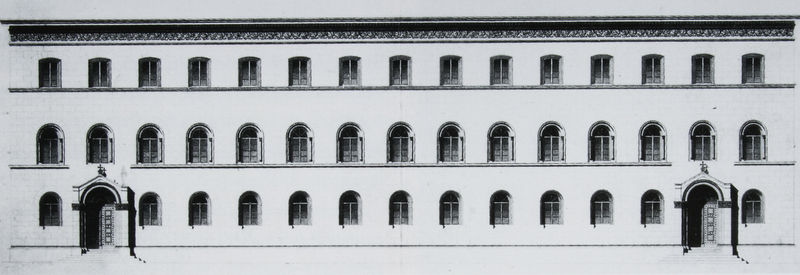
Titel: Blindeninstitut München, Aufriss
Künstler: Friedrich von Gärtner
Standort: München
Institution: Architekturmuseum der Technischen Universität
Schlagwörter: dunkel, schatten, weiß, fenster, grau, hell, licht, schwarz, skizze, säule, säulen, tür, zeichnung, dach, gebäude, haus, flächig, architektur, lang, kirche, klassizismus, front, rund, ansicht, bogen, fassade, türen, giebel, rundbogen, treppe, treppen, symmetrie, stufen, tor, foto, fotografie, photographie, bögen, eingang, eingänge, dreistöckig, fensterkreuz, kloster, kreuz, palast, torbogen, symmetrisch, schwarzweiss, stift, rom, photo, fries, dreiecksgiebel, portal, tore, sims, gesims, kreuze, portale, residenz, rundbögen, etagen, geschosse, plan, achsen, wien, krankenhaus, klassik, hasu, archivolte, aufriss, architekturzeichnung, kreut, rundbogenfenster, bogenfenster, gliederung, spital, länglich, fensterlade, fausfront, 3 stockwerke, architekturdarstellung